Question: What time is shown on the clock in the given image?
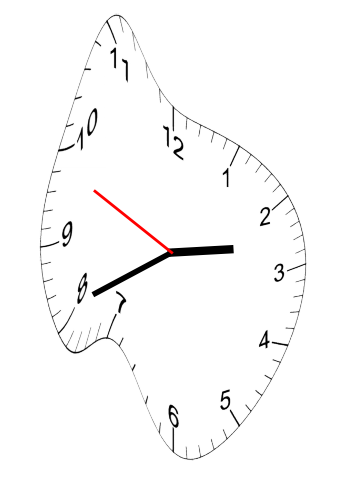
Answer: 02:40:49